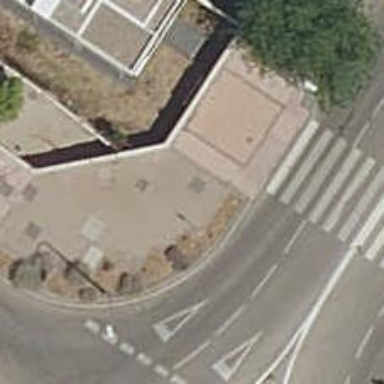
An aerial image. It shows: Footway made of paving stones.